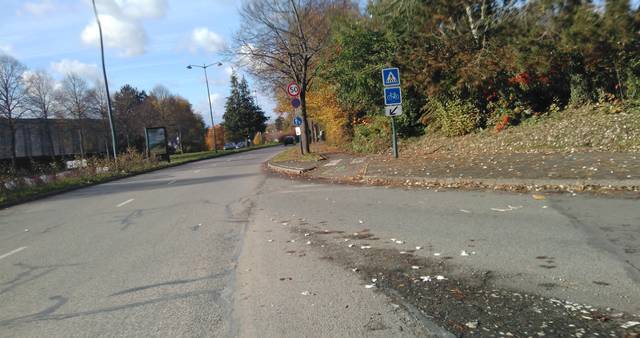
Region: France
Coordinates: 48.129, -1.664